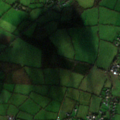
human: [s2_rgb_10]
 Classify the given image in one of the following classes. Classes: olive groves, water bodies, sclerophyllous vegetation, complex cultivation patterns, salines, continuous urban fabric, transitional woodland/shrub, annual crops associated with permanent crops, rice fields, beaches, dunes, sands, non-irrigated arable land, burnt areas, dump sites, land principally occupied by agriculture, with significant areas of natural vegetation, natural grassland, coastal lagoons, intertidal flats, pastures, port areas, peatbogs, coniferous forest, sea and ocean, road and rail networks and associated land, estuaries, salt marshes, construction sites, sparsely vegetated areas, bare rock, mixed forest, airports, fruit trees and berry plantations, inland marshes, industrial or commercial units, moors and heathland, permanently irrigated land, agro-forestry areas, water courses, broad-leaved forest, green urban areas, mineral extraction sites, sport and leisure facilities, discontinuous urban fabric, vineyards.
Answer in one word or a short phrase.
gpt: pastures